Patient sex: M
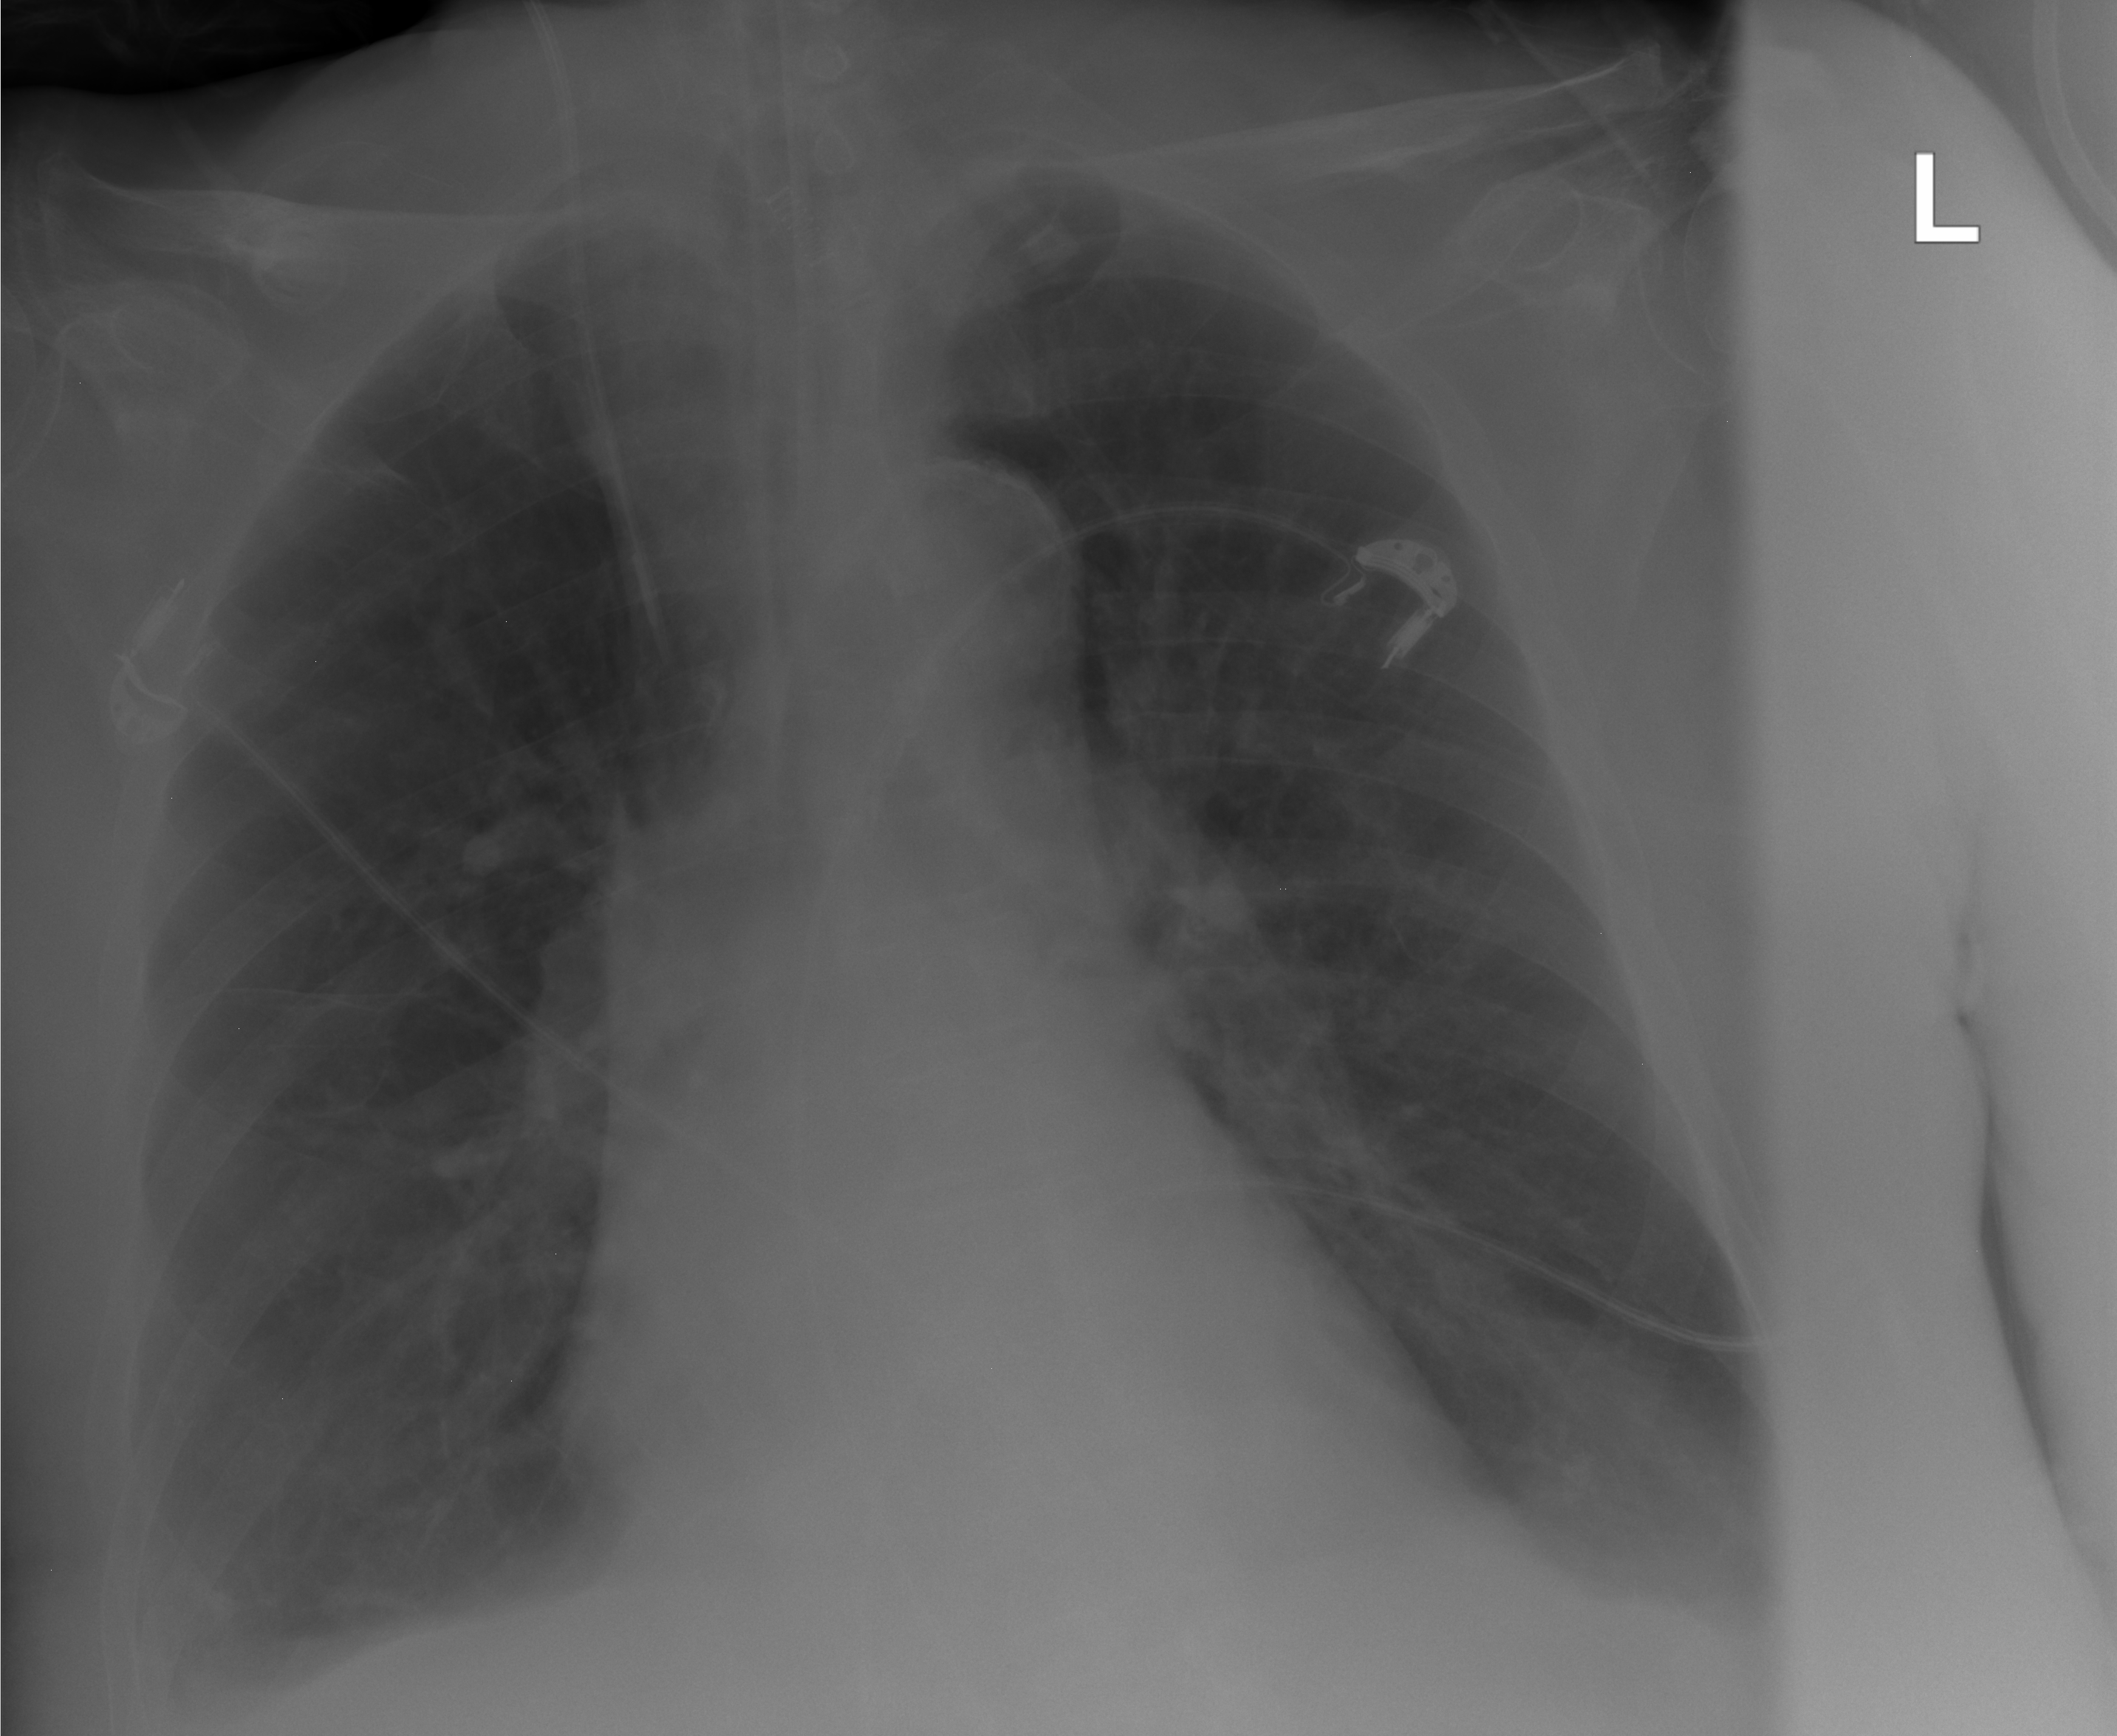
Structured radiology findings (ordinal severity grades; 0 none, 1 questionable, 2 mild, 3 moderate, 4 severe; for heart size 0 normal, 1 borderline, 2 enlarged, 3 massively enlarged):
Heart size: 0
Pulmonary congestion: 0
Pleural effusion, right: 2
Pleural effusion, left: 2
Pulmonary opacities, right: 0
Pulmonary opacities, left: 0
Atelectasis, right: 2
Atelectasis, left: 2